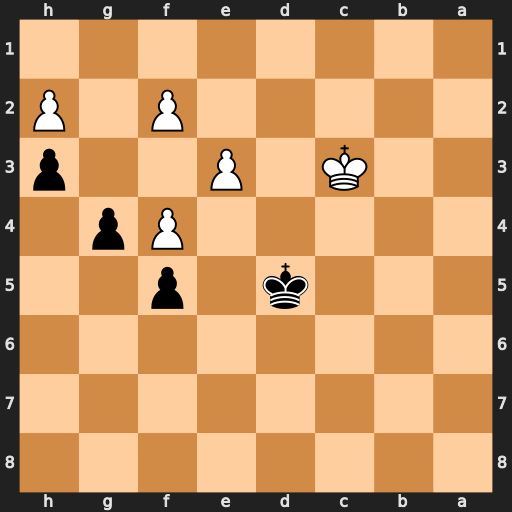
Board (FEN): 8/8/8/3k1p2/5Pp1/2K1P2p/5P1P/8
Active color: b
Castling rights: -
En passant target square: -
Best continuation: Ke4 Kc4 Kf3